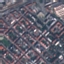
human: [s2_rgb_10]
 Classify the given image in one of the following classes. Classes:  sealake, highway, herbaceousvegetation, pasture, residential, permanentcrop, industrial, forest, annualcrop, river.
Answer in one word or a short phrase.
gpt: Residential